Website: lowes
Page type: orders-overview
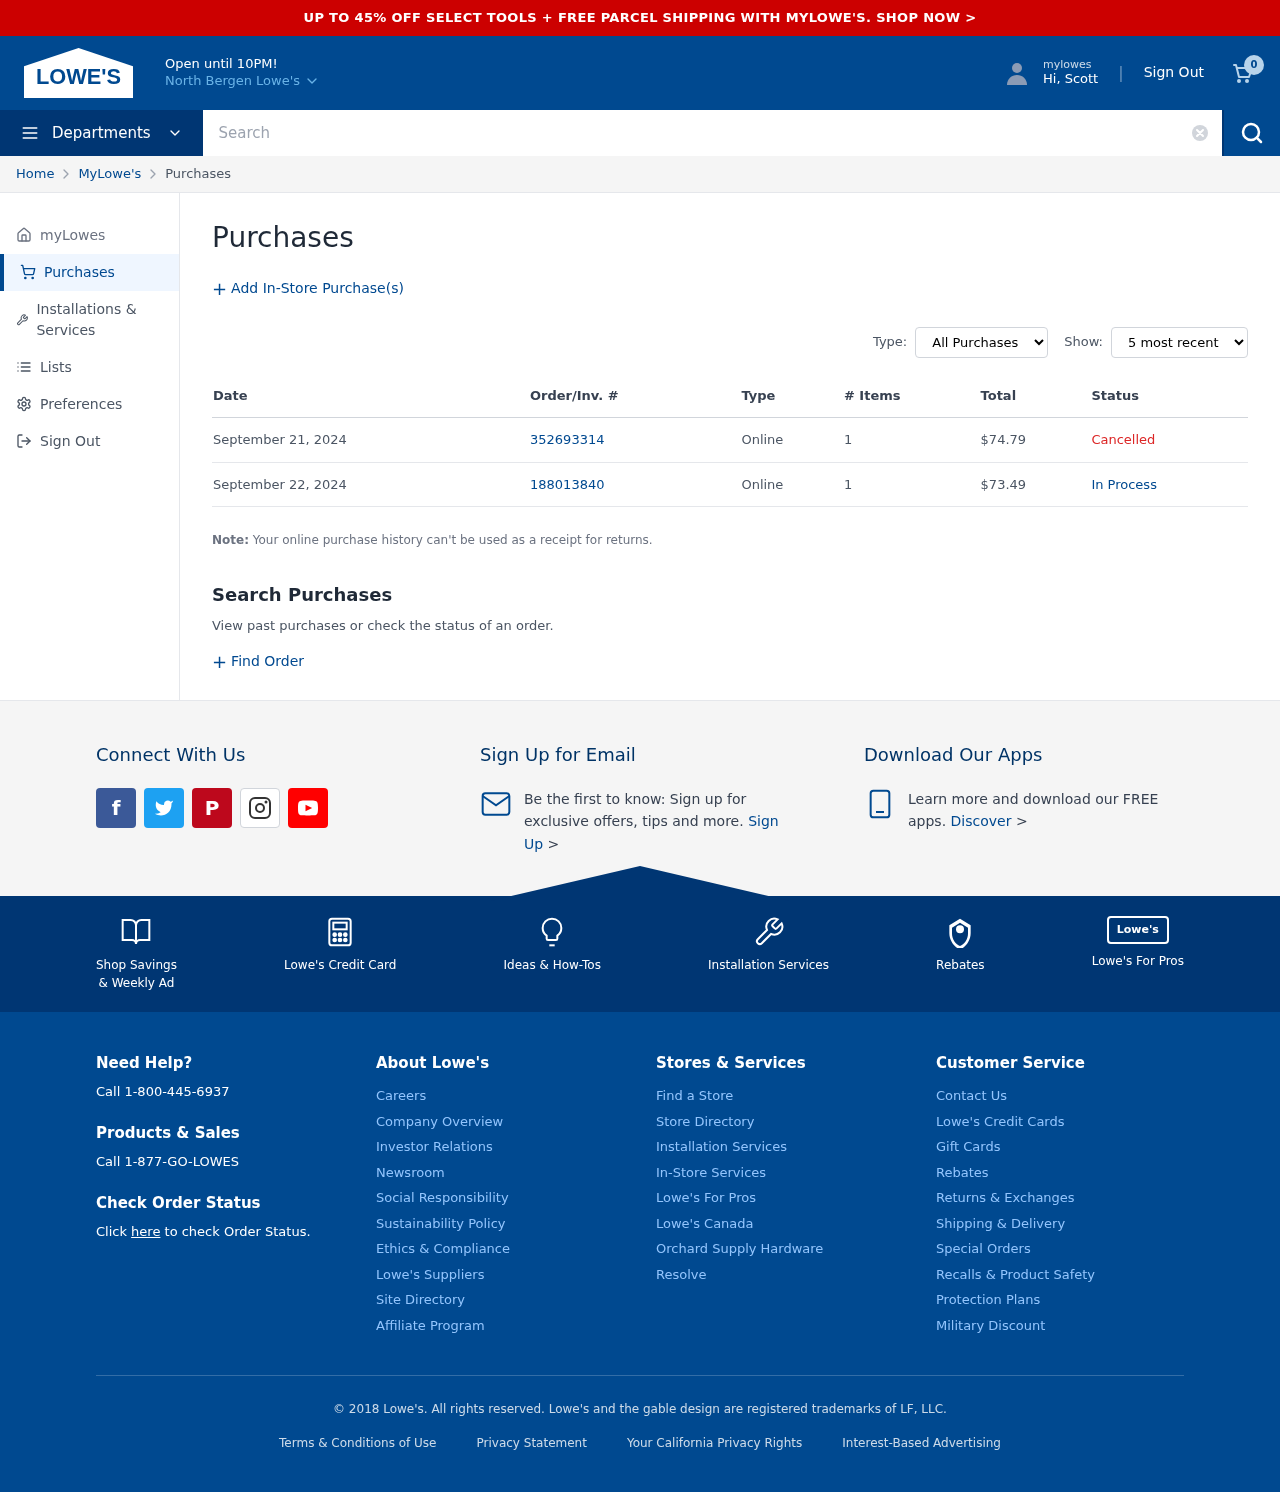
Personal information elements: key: PII_FIRSTNAME
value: Scott
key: PII_CITY
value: North Bergen
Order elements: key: ORDER_NUM_ITEMS
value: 0
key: ORDER_DATE
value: September 21, 2024
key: ORDER_ID
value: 352693314
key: ORDER_NUM_ITEMS
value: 1
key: ORDER_TOTAL
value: $74.79
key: ORDER_DATE2
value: September 22, 2024
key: ORDER_ID2
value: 188013840
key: ORDER_NUM_ITEMS2
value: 1
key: ORDER_TOTAL2
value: $73.49
Search elements: key: HEADER_SEARCH
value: Search